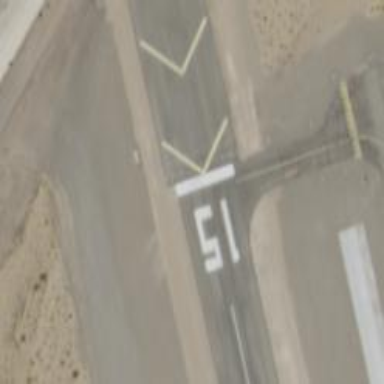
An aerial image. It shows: Runway surface made of asphalt at airport.